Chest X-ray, PA view. Patient: 23 years old, sex F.
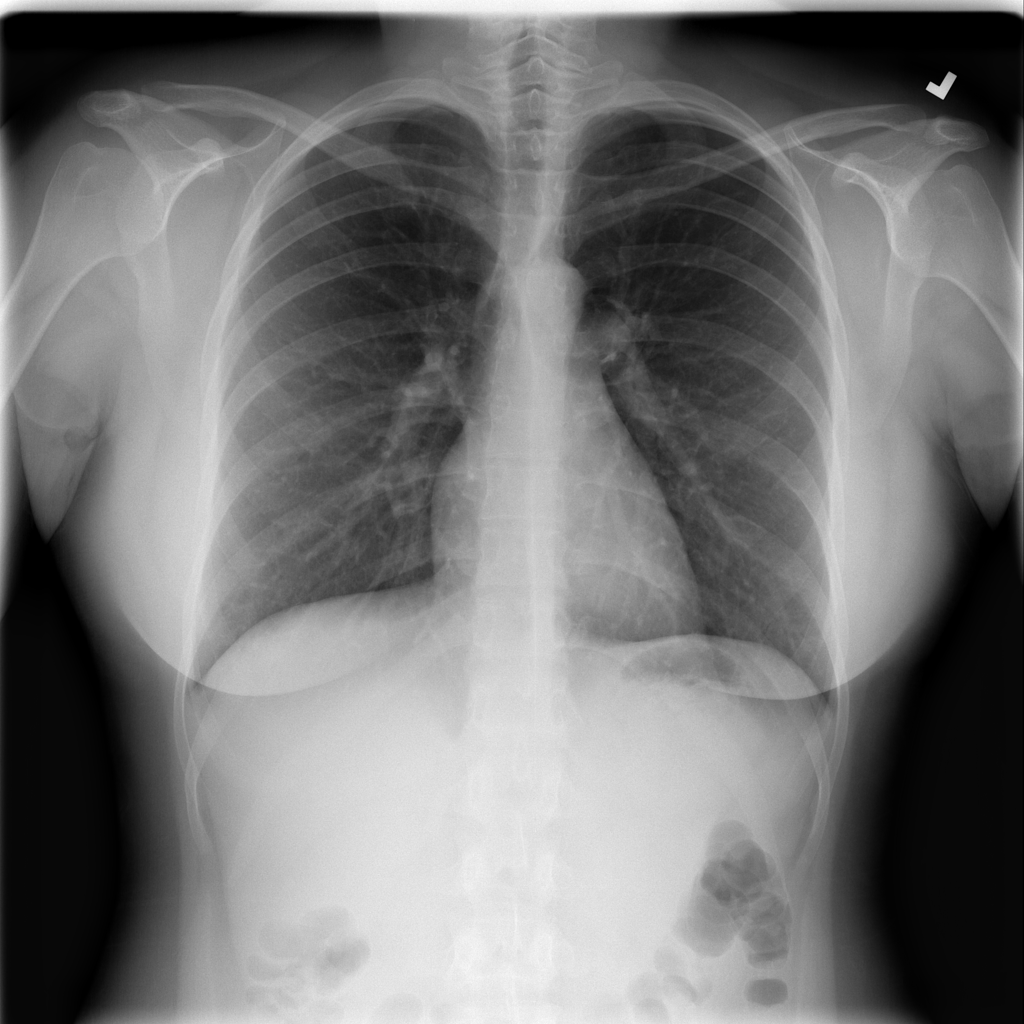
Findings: No Finding